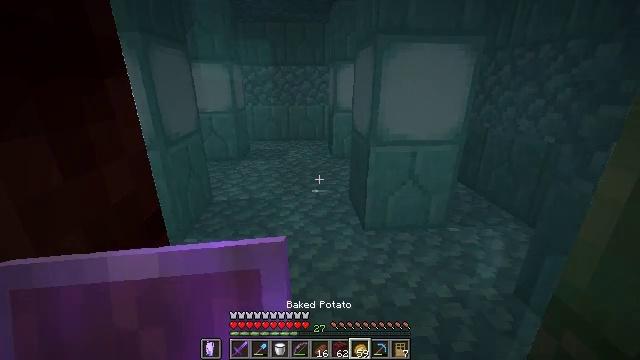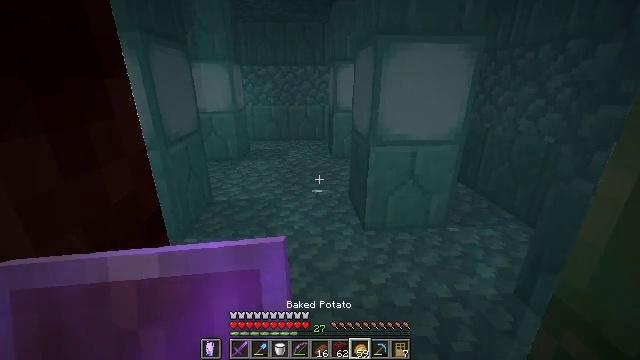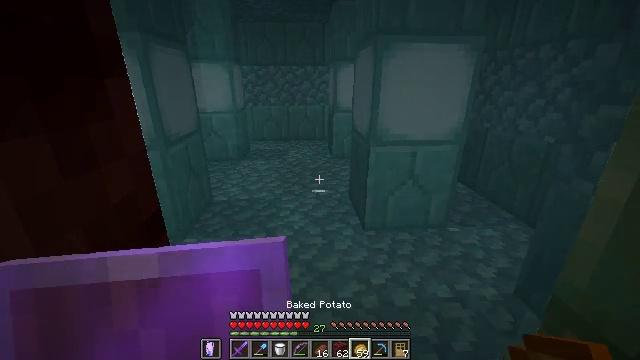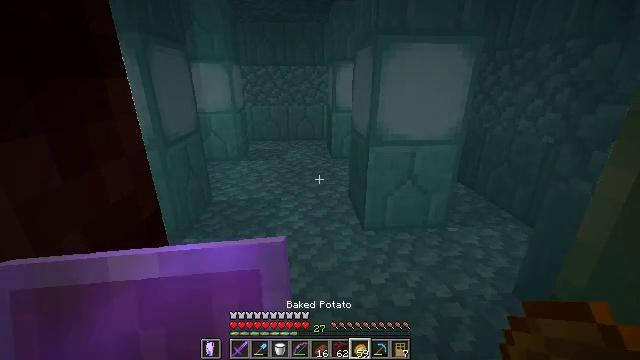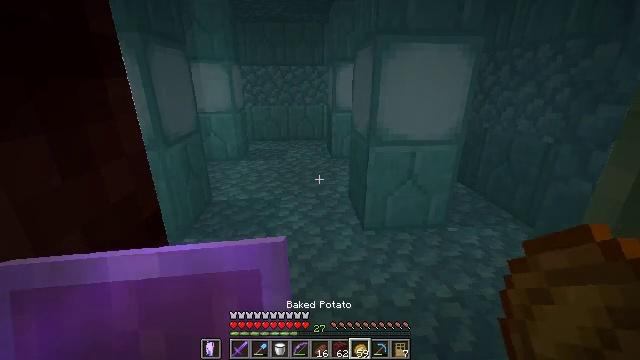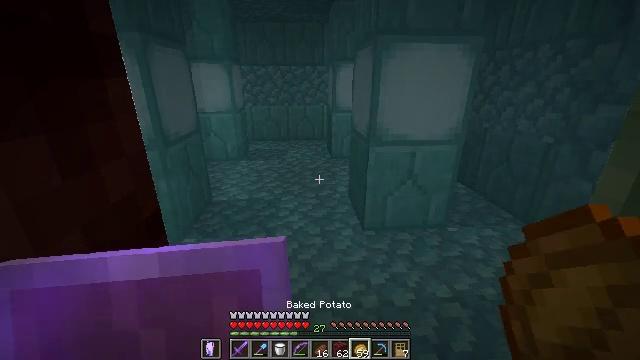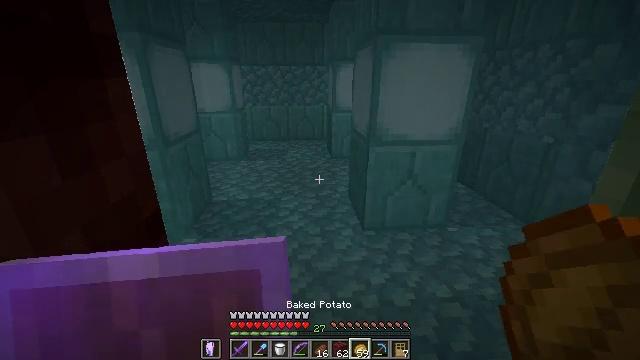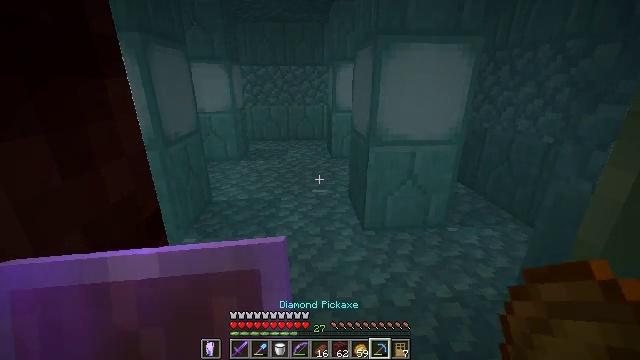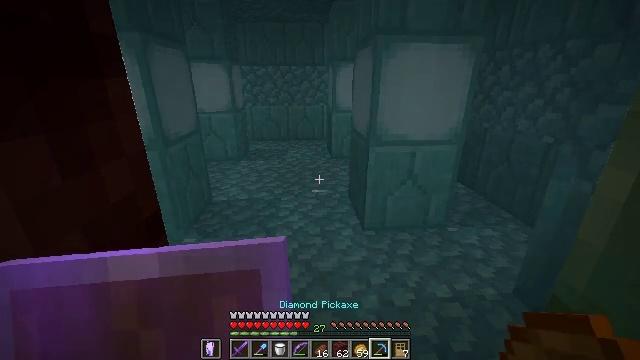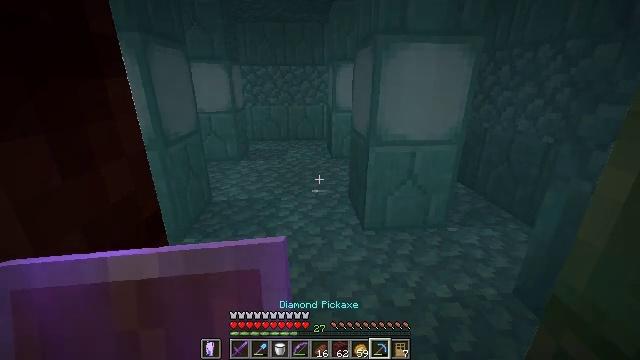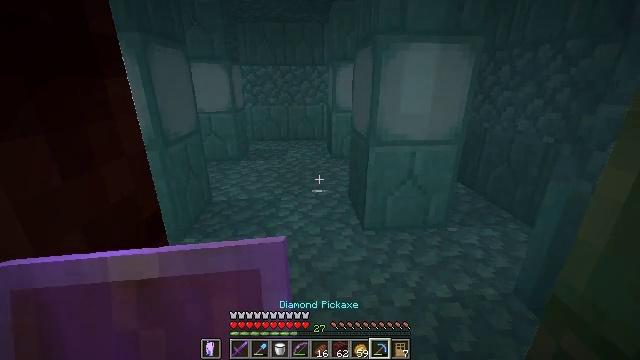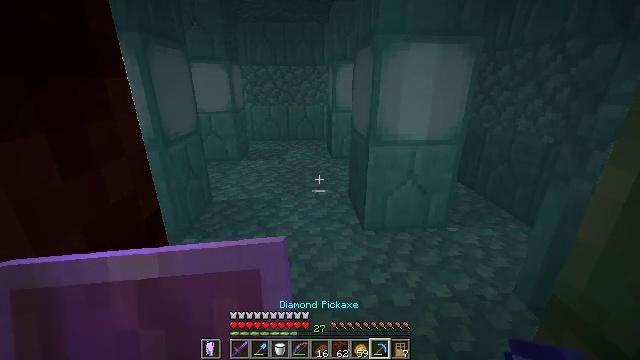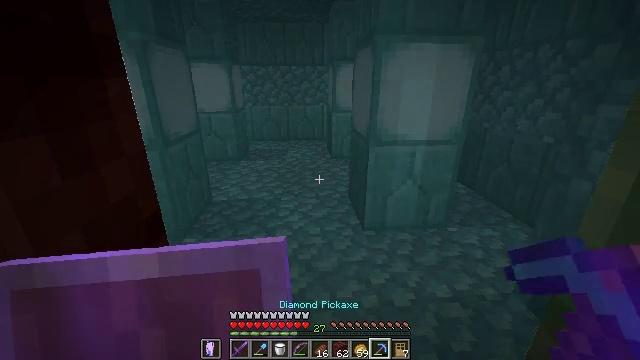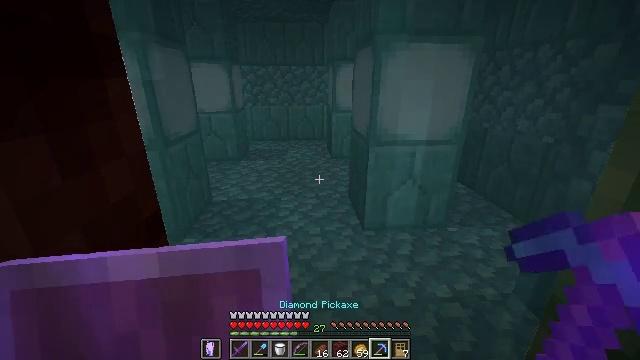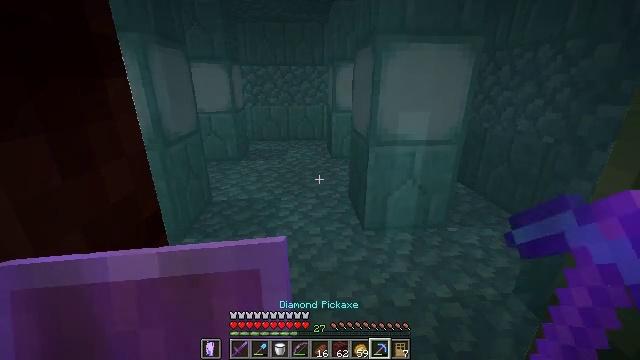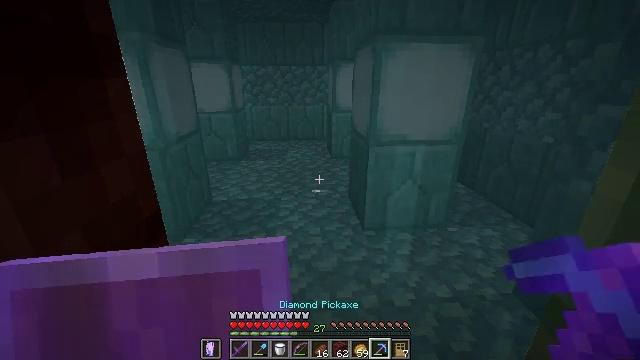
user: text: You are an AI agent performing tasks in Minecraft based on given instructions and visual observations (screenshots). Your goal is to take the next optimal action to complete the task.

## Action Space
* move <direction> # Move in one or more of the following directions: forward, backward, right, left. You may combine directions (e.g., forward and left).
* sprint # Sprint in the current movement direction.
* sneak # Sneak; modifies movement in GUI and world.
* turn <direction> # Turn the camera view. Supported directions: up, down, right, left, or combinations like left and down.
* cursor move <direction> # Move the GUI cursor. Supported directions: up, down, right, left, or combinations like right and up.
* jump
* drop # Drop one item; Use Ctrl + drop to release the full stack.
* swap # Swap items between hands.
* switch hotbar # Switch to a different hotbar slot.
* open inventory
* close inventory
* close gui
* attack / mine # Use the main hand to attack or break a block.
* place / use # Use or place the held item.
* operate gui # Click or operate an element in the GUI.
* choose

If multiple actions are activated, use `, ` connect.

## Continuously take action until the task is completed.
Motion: motion action
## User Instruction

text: Collect prismarine from underwater structures.
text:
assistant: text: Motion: no_op
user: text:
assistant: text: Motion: no_op
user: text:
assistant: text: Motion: no_op
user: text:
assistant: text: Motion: no_op
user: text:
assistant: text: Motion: no_op
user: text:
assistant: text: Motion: no_op
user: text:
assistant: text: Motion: no_op
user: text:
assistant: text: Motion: no_op
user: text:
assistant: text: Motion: no_op
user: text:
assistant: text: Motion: no_op
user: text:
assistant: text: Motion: no_op
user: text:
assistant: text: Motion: no_op
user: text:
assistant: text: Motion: no_op
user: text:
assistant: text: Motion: no_op
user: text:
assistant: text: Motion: no_op
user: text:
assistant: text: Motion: no_op
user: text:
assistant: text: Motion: turn right
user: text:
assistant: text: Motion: move forward, turn right
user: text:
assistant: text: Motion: move forward, turn right
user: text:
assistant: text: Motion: move forward and move left, turn right
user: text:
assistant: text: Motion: move forward and move left, turn right
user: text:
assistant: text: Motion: move forward and move left, turn right
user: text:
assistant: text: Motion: move forward and move left, turn right
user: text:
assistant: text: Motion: move forward and move left, turn right
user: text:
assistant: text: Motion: move forward and move left, turn right
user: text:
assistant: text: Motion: move forward and move left, turn right and up
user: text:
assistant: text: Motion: move forward and move left, turn right and up
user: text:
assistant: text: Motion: turn right and up
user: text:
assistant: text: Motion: turn right and up
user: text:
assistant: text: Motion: turn right and up